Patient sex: M
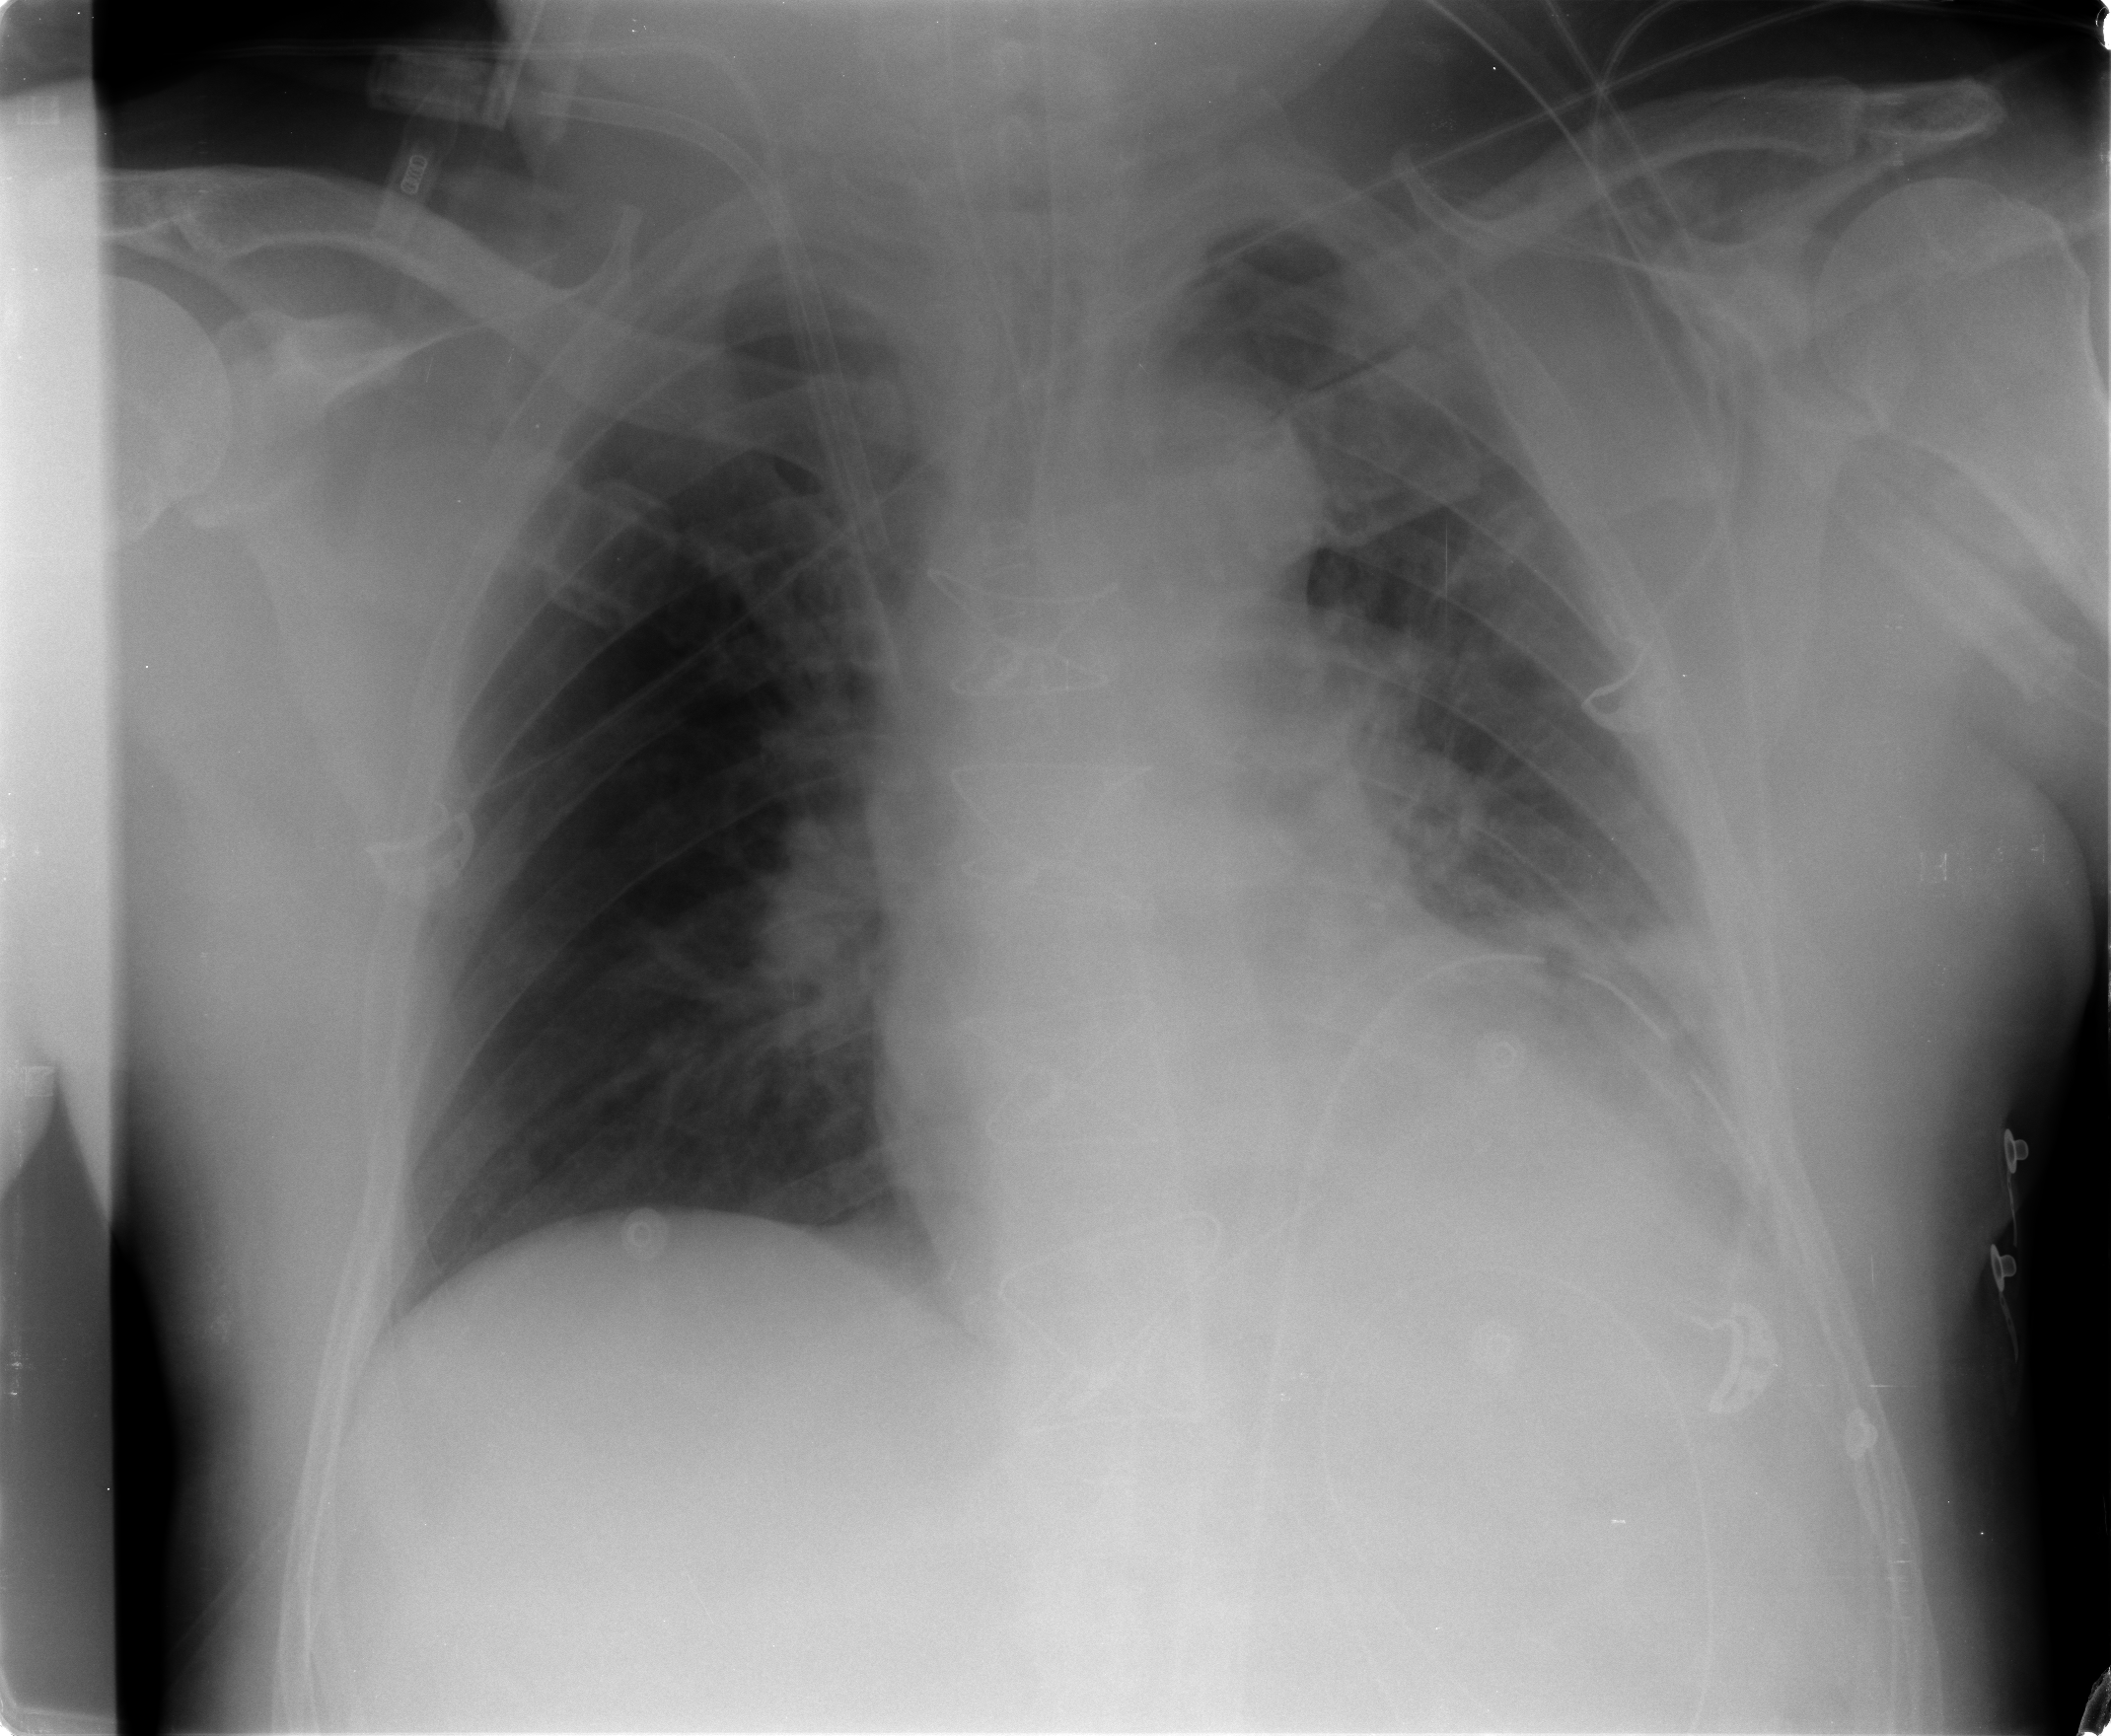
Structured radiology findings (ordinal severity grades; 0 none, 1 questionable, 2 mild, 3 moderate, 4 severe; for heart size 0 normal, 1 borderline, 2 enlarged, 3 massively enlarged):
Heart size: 0
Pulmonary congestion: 0
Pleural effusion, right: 0
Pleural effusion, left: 2
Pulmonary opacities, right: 0
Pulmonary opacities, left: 0
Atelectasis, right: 0
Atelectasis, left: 2